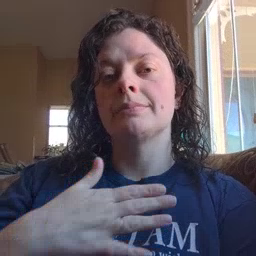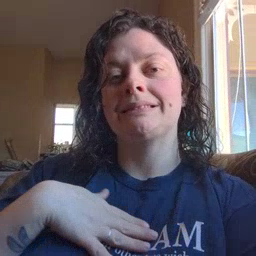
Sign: please